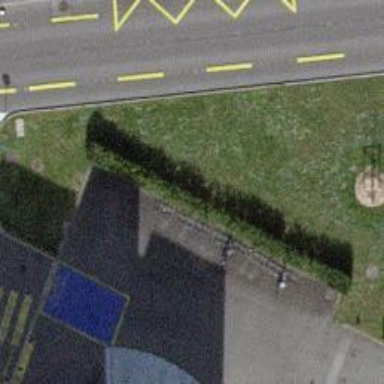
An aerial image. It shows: Bicycle parking facility.